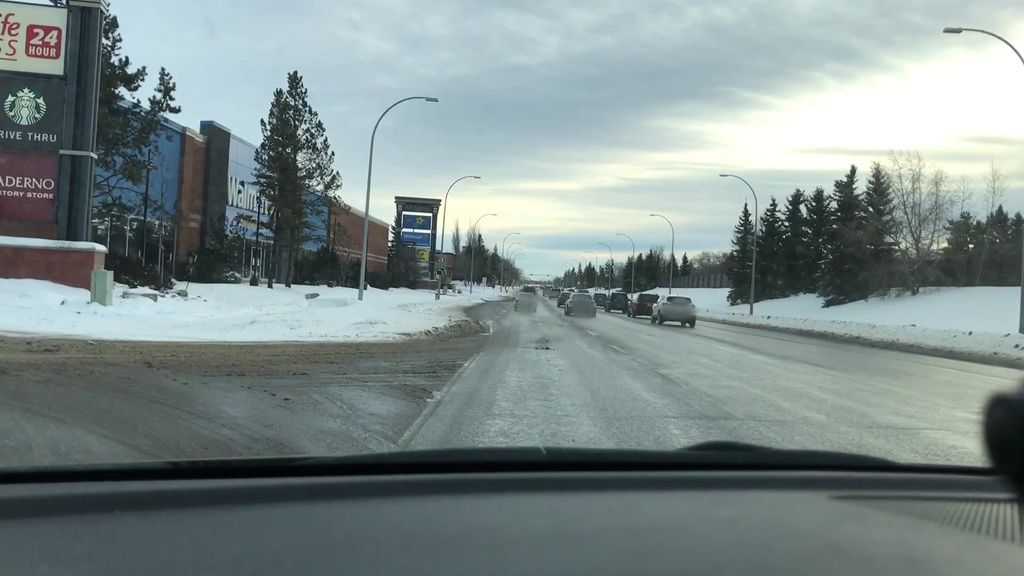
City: edmonton